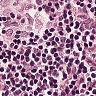
Metastatic tissue present: no